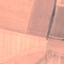
Land use / land cover class: AnnualCrop